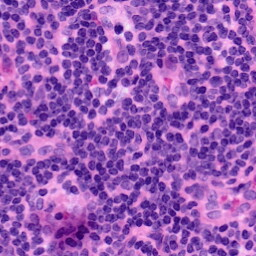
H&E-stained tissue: LymphNode